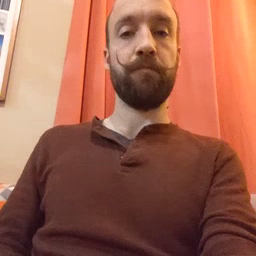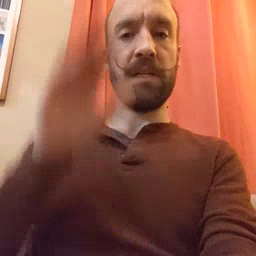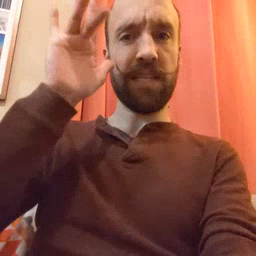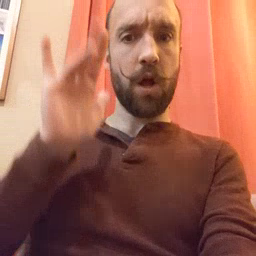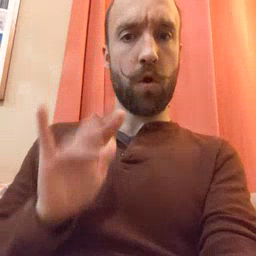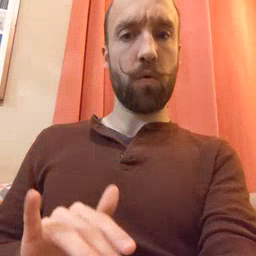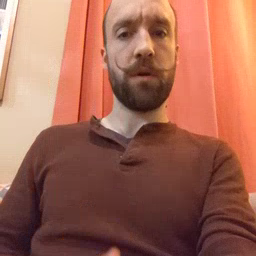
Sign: snow